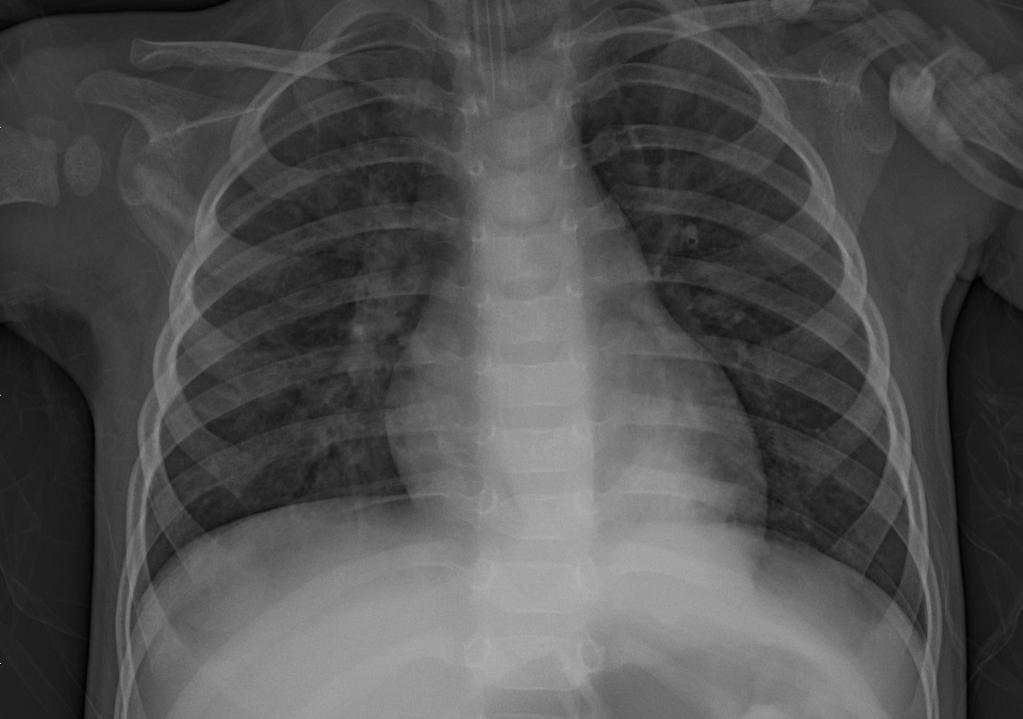
Diagnosis: PNEUMONIA